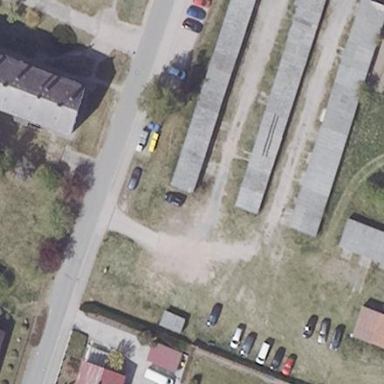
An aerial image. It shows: Garages as the designated land use.